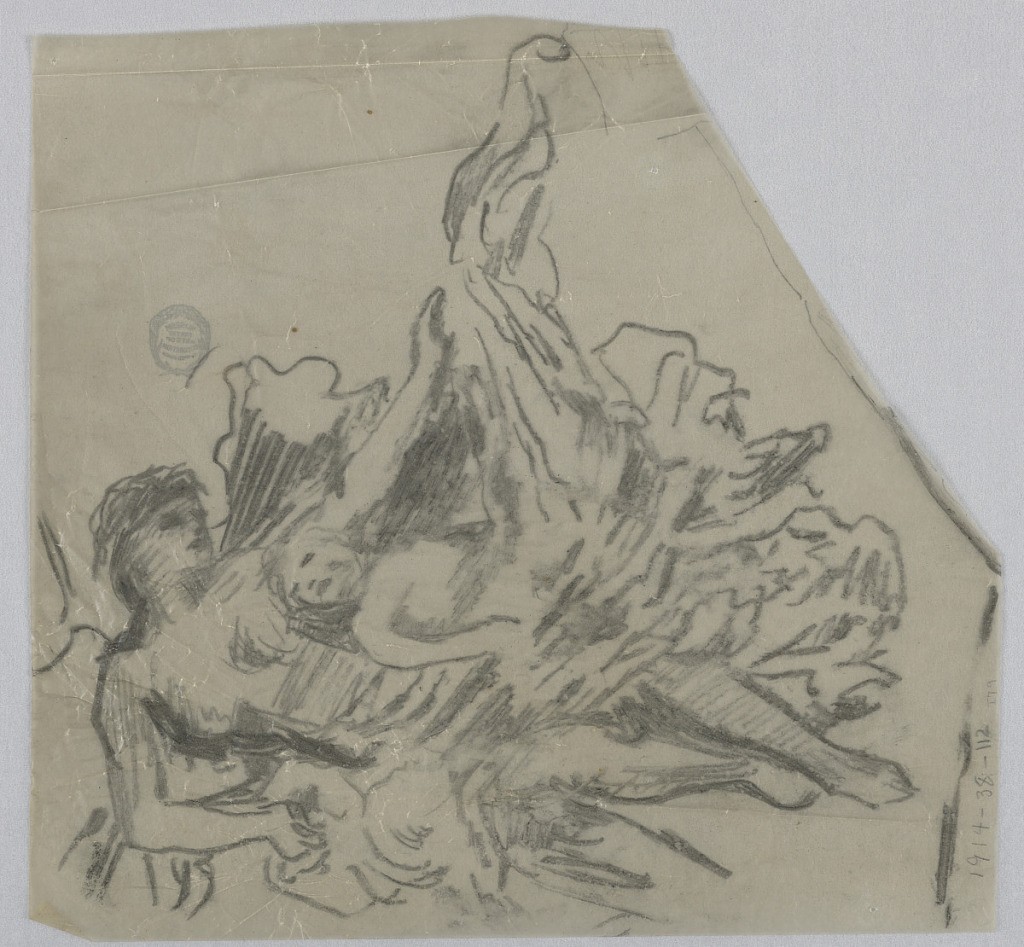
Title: Sketch of Figures for a Ceiling
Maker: Francis Augustus Lathrop, American, 1849–1909
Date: ca. 1895
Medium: Black crayon on tracing paper
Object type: Drawing
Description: A figure in drapery, with one arm held out to the right; a putti beneath it, looking up to the left.